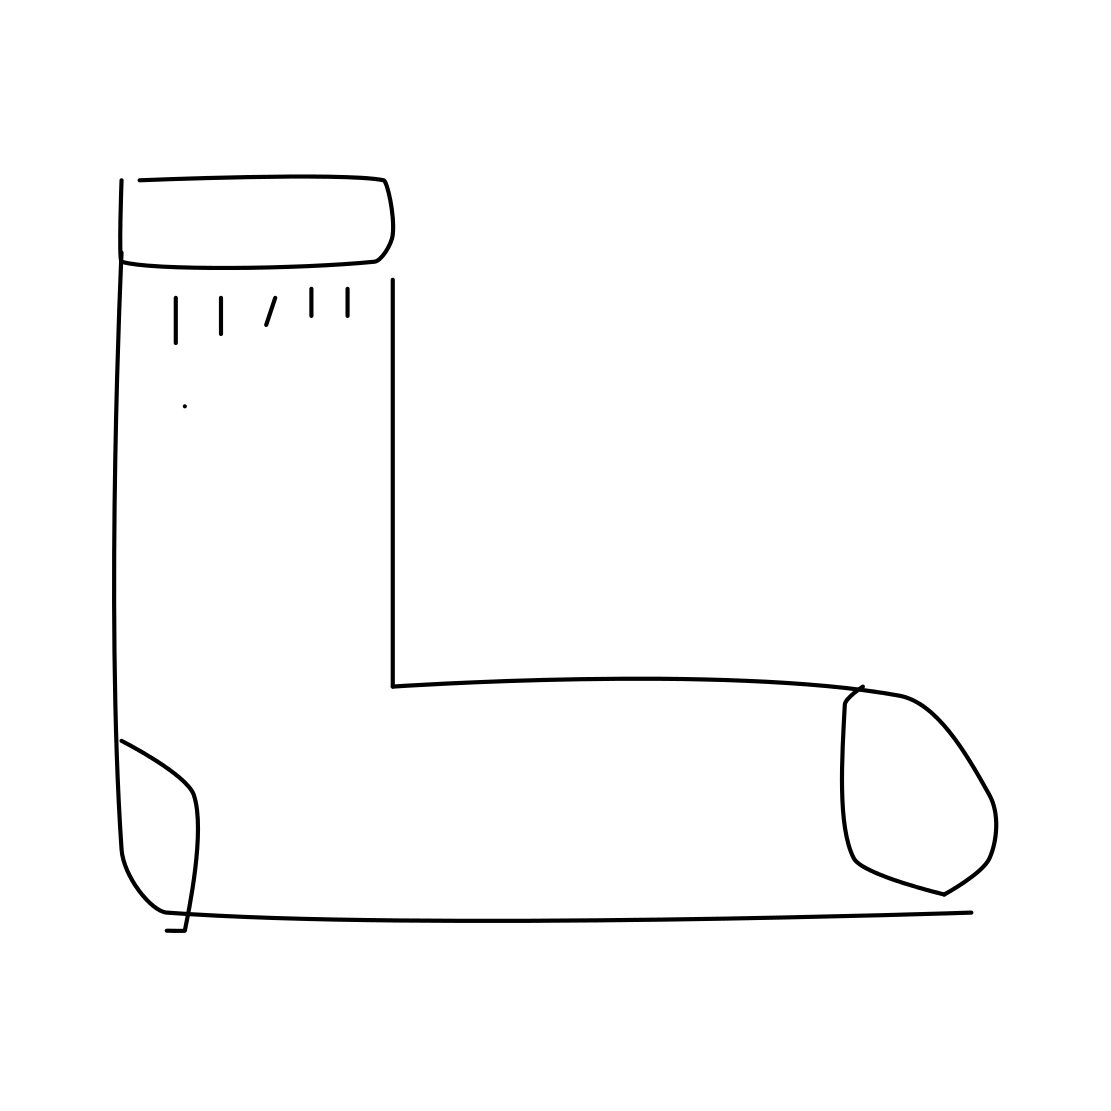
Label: socks